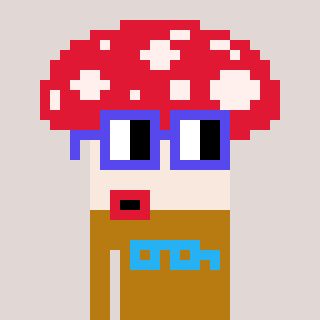
a pixel art character with square blue glasses, a mushroom-shaped head and a gold-colored body on a warm background